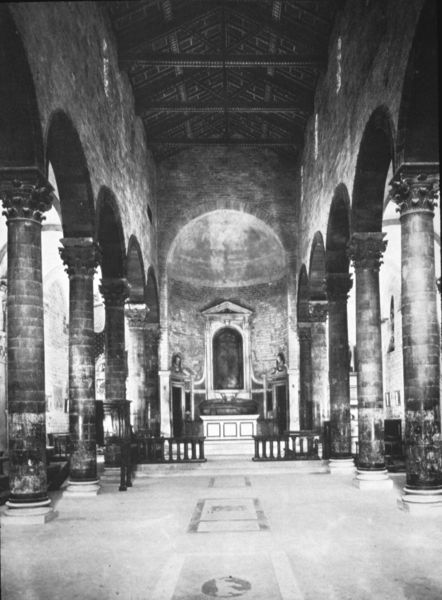
Titel: SS. Apostoli (Innenraum)
Standort: Firenze
Institution: SS. Apostoli
Schlagwörter: schatten, weiß, grau, holz, licht, marmor, pfeiler, raum, schwarz, säule, säulen, stein, bild, innenraum, kirche, boden, decke, innen, bogen, leer, giebel, saal, joche, kuppel, balken, plinthe, halle, foto, fotografie, photographie, bögen, wände, gang, balustrade, dom, schwarzweiß, dachstuhl, holzdecke, mosaik, altar, arkaden, hochaltar, kapitelle, kathedrale, langhaus, kapitell, photo, chorschranke, mittelgang, schranke, mittelschiff, quader, mauern, apsis, chor, kassetten, kassettendecke, korinthisch, sakral, altarbild, basilika, plinthen, schäfte, satteldach, romanisch, querbalken, hallenkirche, helle, grabplatten, kommuniongitter, basiloka